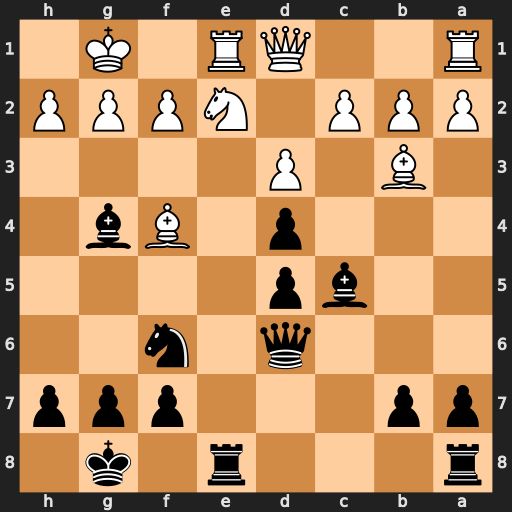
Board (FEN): r3r1k1/pp3ppp/3q1n2/2bp4/3p1Bb1/1B1P4/PPP1NPPP/R2QR1K1
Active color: b
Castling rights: -
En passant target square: -
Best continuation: Bxe2 Bxd6 Bxd1